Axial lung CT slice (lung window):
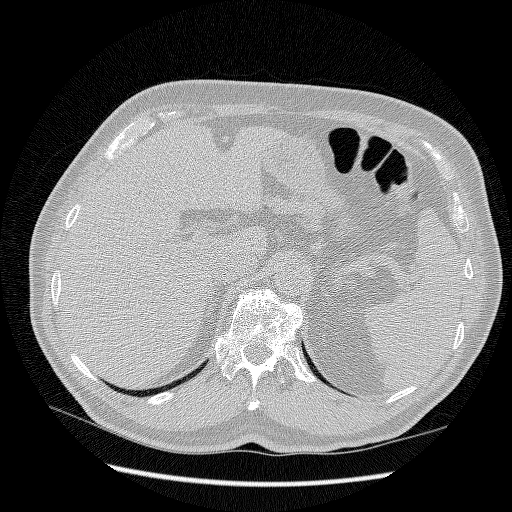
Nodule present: no